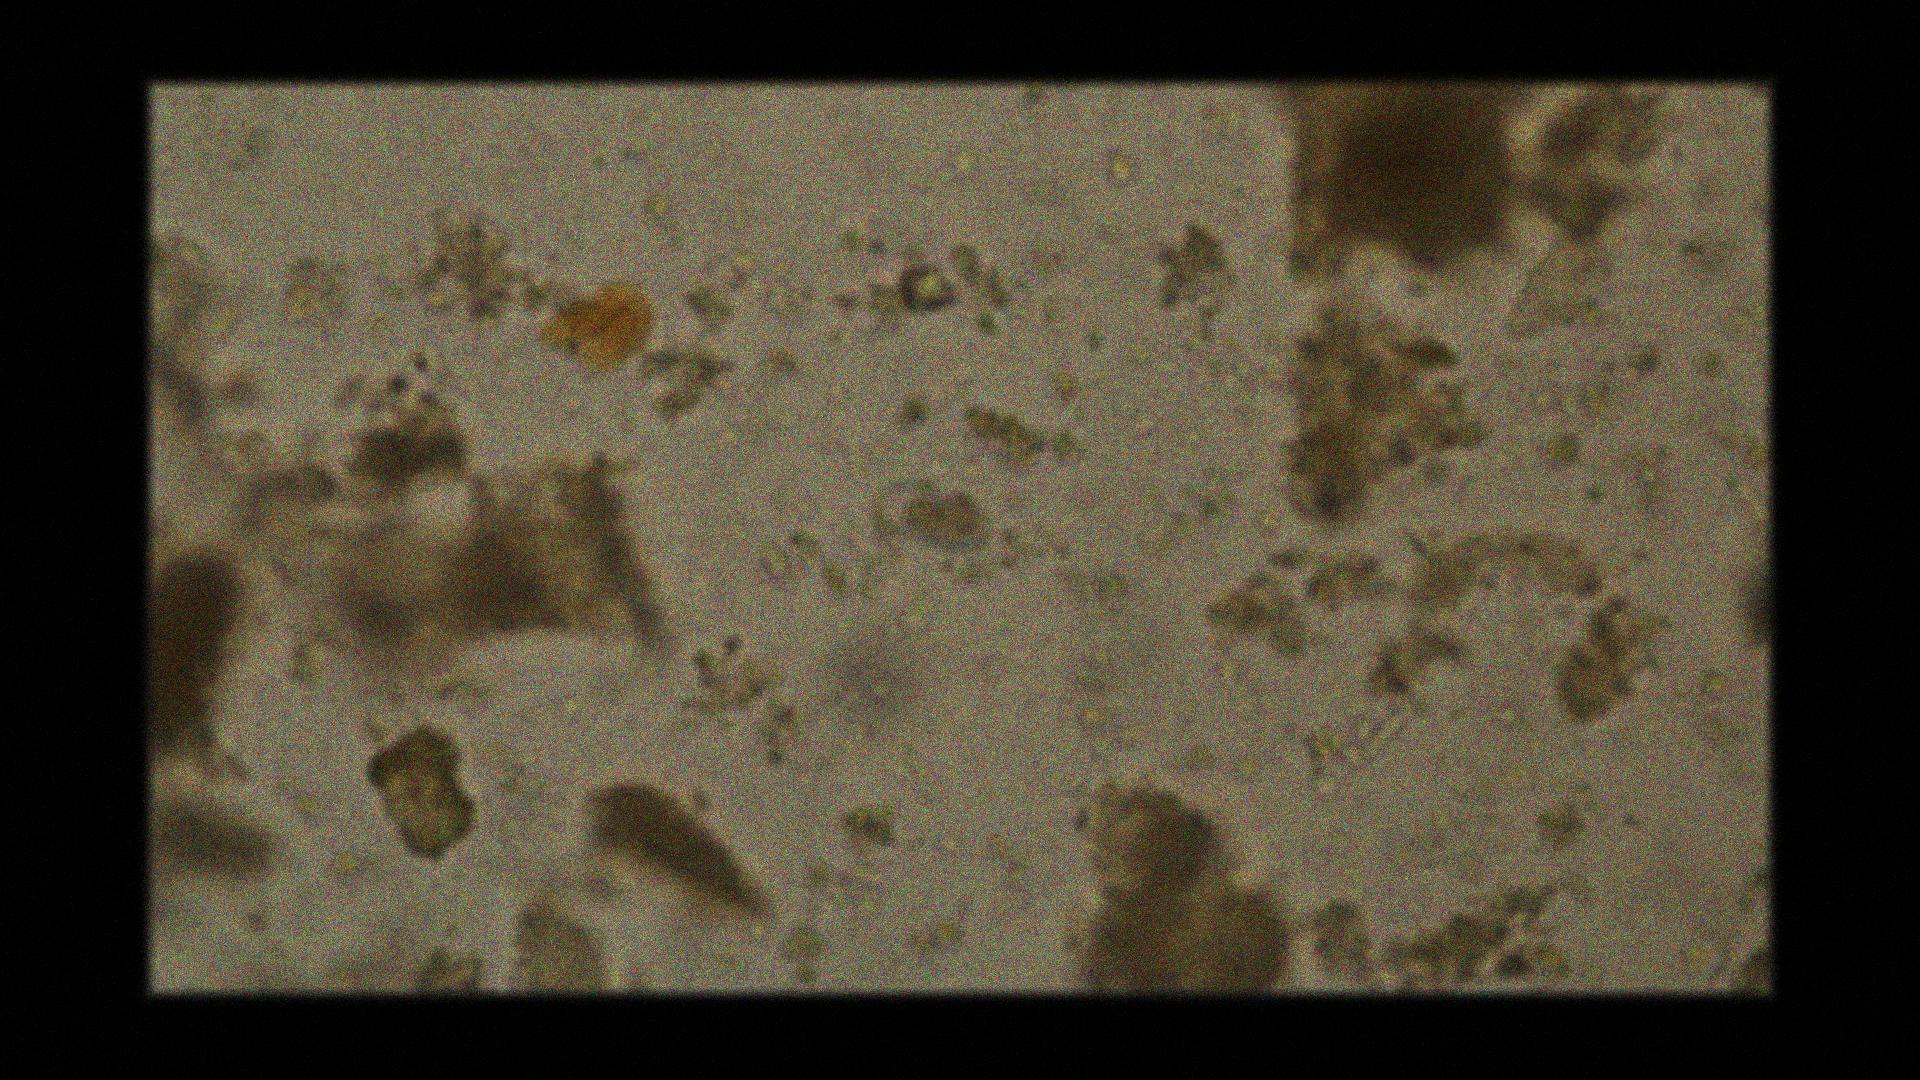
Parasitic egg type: Capillaria philippinensis